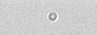
Label: camera_spot